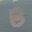
Label: 8